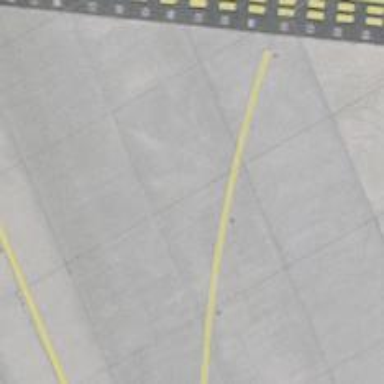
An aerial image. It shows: View of taxiway at the airport.